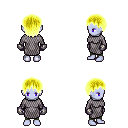
a pixel art fantasy rpg character, female body template, dark elf, purple skin, chain mail, teal pants, gold plain hairstyle, metal gloves, four views (front, back, left, right), 2x2 character sprite sheet, small pixel art, hard edges, no anti-aliasing